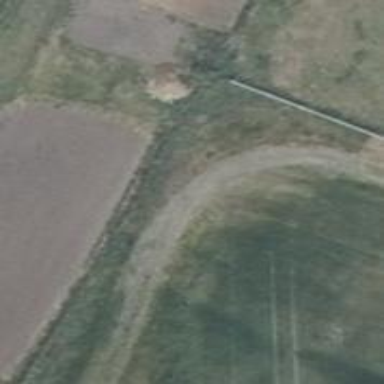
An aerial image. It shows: Grass track with grade5 track type.